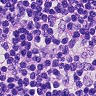
Metastatic tissue present: no